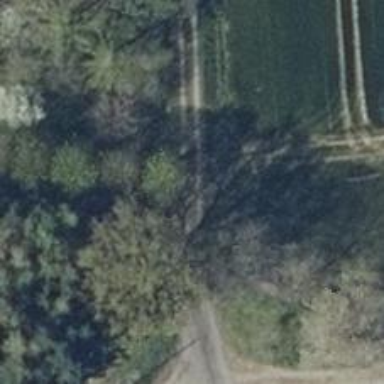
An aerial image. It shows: Track road with grade3 tracktype.